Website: apple
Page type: billing-address
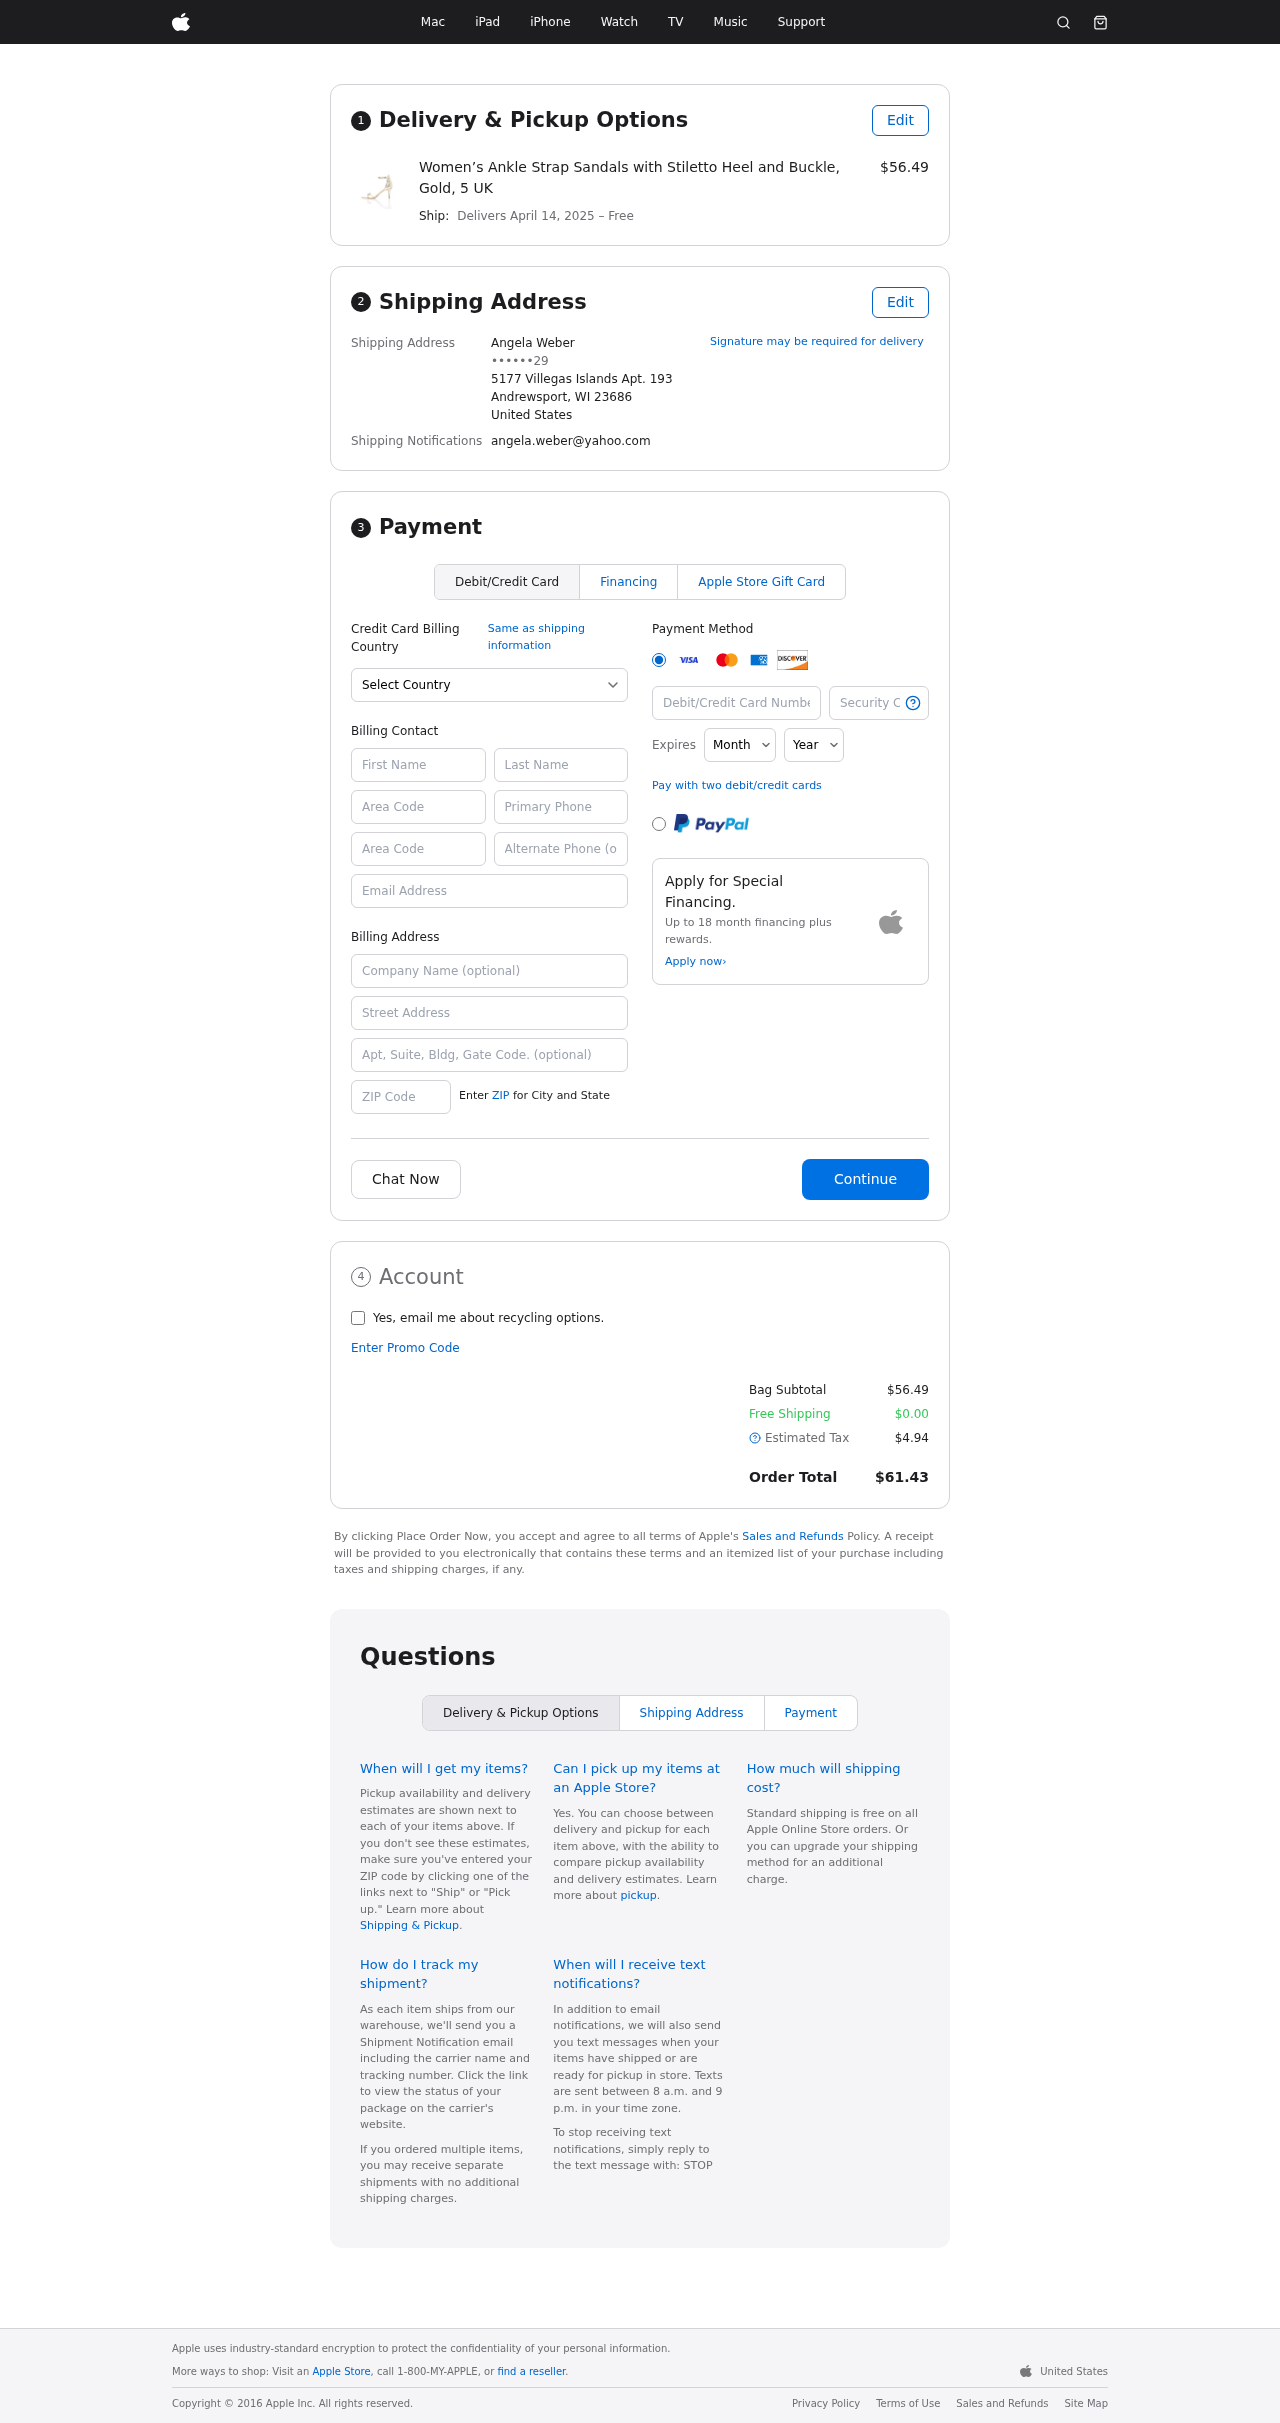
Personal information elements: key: PII_CARD_CVV
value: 8407
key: PII_CARD_EXPIRY_MONTH
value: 05
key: PII_CARD_EXPIRY_YEAR
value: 26
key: PII_CARD_NUMBER
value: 3727 4192 6690 941
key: PII_CITY_STATE_ZIP
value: Andrewsport, WI 23686
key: PII_COUNTRY
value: United States
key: PII_EMAIL
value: angela.weber@yahoo.com
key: PII_FULLNAME
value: Angela Weber
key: PII_STREET
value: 5177 Villegas Islands Apt. 193
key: PII_PHONE_MASKED
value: ••••••29
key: PII_BILLING_FIRSTNAME
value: Angela
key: PII_BILLING_LASTNAME
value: Weber
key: PII_BILLING_PHONE_AREA
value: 898
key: PII_BILLING_PHONE
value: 8987728229
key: PII_BILLING_PHONE_ALT_AREA
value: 891
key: PII_BILLING_PHONE_ALT
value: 8918731672
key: PII_BILLING_EMAIL
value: angela.weber@yahoo.com
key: PII_BILLING_COMPANY
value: Johnson PLC
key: PII_BILLING_STREET
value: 5177 Villegas Islands Apt. 193
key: PII_BILLING_POSTCODE
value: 23686
Product elements: key: PRODUCT1_NAME
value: Women’s Ankle Strap Sandals with Stiletto Heel and Buckle, Gold, 5 UK
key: PRODUCT1_PRICE
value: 56.49
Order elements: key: ORDER_DELIVERY_DATE
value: April 14, 2025
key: ORDER_SUBTOTAL
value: $56.49
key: ORDER_SHIPPING_COST
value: $0.00
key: ORDER_TAX
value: $4.94
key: ORDER_TOTAL
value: $61.43